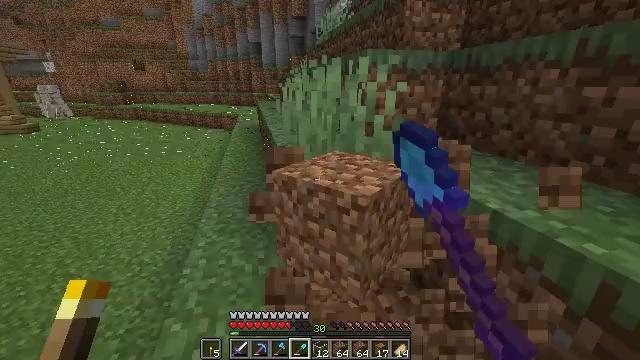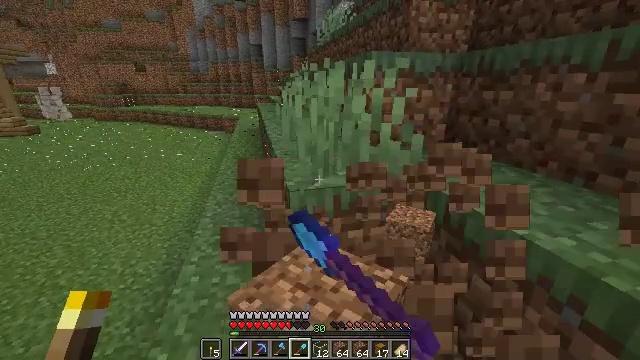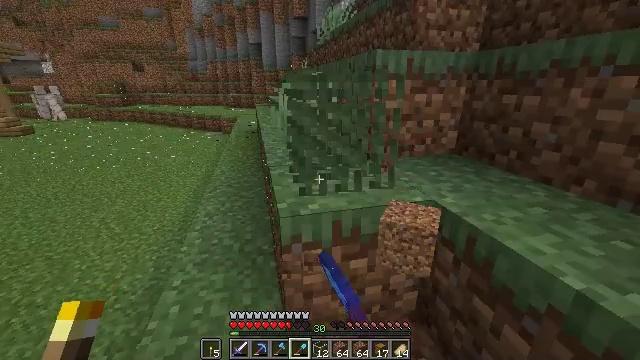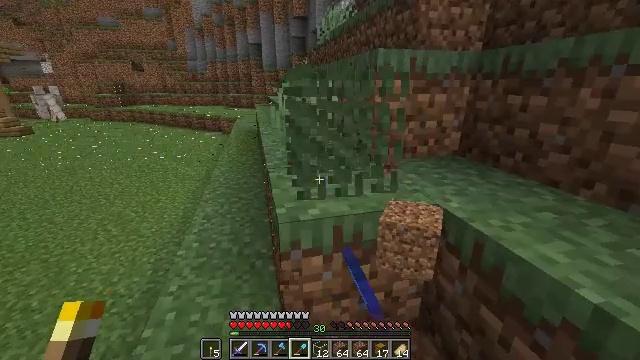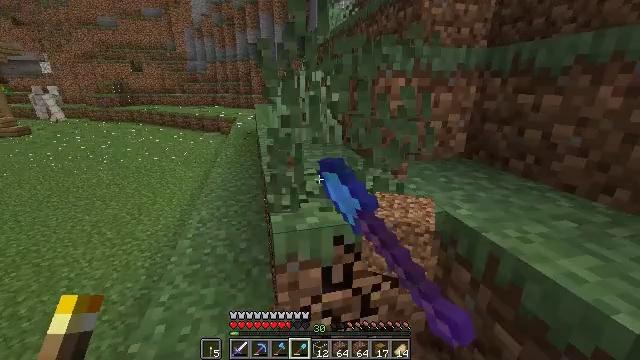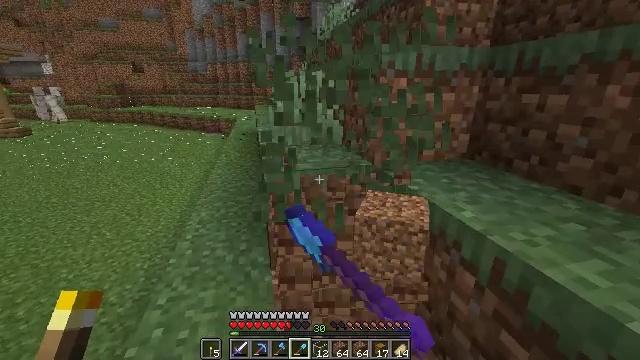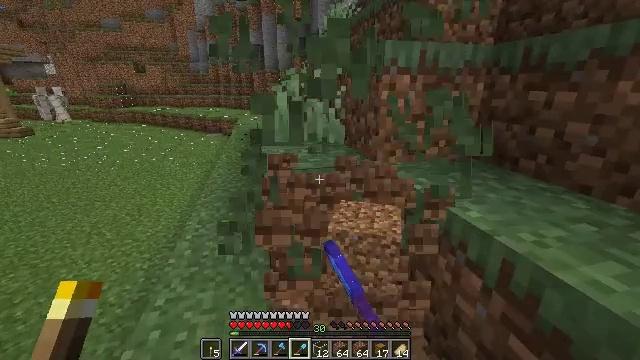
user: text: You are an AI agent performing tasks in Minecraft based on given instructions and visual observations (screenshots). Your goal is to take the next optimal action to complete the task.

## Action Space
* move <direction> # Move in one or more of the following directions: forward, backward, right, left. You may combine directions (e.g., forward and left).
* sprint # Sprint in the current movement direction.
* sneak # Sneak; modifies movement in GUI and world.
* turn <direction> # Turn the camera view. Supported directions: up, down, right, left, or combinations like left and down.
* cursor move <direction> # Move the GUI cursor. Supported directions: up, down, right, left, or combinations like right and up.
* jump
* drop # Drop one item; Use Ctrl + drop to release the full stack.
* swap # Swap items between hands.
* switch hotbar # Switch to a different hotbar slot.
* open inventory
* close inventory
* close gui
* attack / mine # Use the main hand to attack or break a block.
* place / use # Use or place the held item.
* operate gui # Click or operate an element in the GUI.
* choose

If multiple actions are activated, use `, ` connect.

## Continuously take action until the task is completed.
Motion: motion action
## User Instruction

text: Break the grass block.
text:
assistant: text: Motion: move forward, attack / mine
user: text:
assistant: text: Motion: move forward, attack / mine
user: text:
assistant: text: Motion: attack / mine
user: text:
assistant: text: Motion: attack / mine
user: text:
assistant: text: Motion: attack / mine
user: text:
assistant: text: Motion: attack / mine
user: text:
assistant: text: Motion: attack / mine